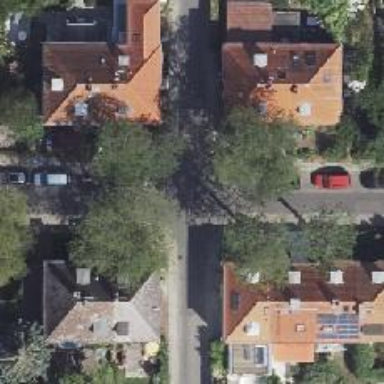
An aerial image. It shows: Residential road with asphalt surface and sidewalk on the left.